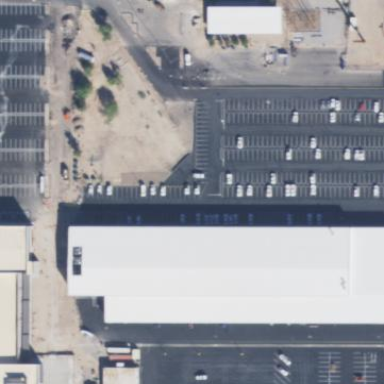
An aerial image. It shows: Parking area.